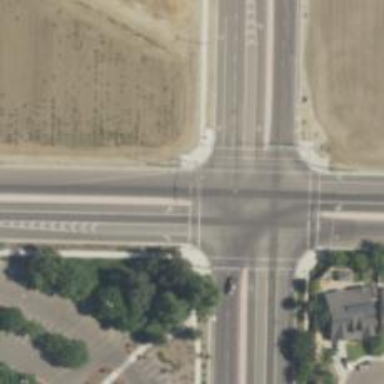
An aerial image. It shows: Crossing with line markings on the road.